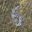
Label: 5